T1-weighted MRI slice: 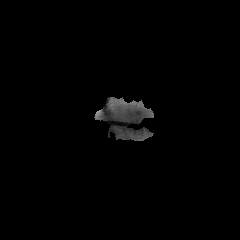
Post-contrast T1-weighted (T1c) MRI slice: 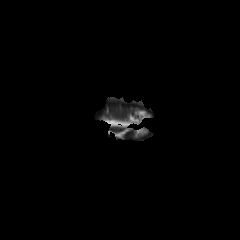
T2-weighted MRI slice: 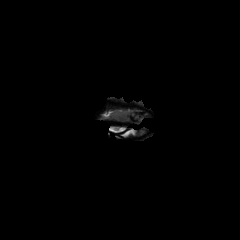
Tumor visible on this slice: no